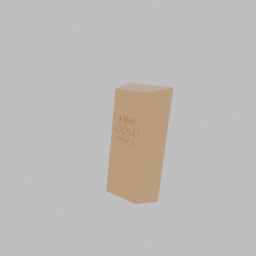
Label: mechanical